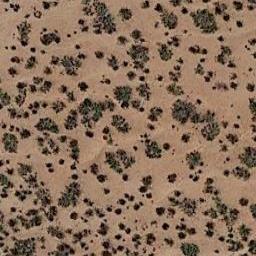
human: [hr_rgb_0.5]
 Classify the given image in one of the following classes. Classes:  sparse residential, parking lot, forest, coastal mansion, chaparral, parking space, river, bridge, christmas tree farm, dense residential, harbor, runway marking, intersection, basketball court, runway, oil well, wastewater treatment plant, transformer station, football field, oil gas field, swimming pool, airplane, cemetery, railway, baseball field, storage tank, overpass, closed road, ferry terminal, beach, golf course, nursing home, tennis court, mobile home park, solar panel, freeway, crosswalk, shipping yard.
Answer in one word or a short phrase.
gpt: chaparral